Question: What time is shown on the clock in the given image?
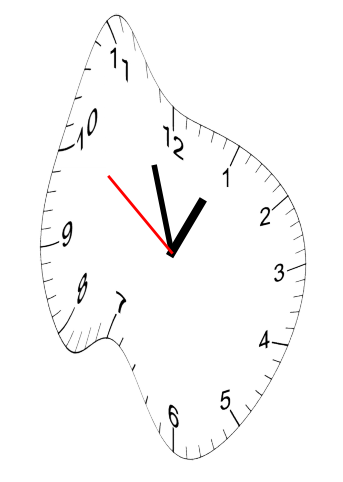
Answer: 12:56:51